Field crop: tomato
Growth stage: 1
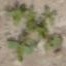
Species: portulaca